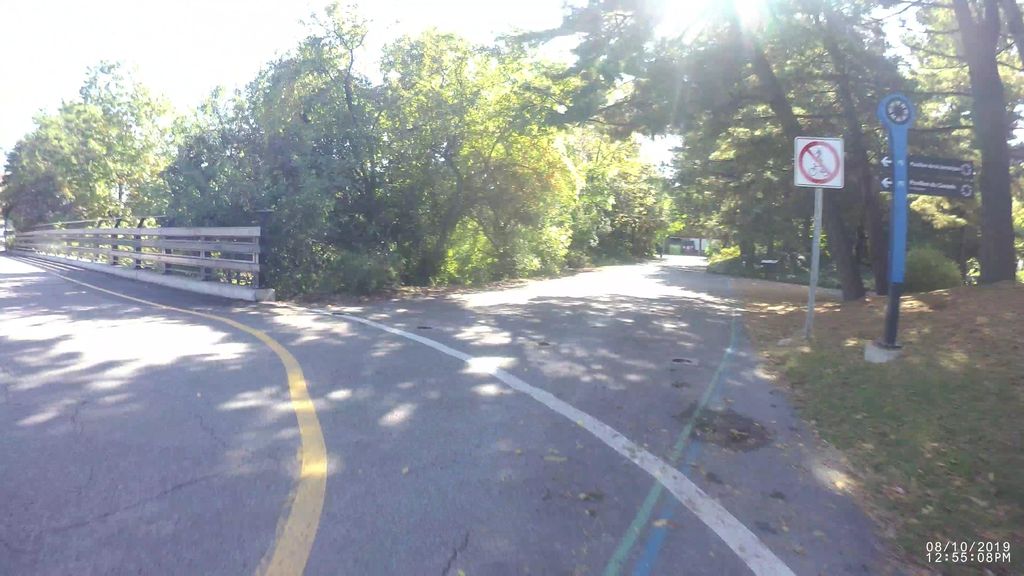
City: montreal